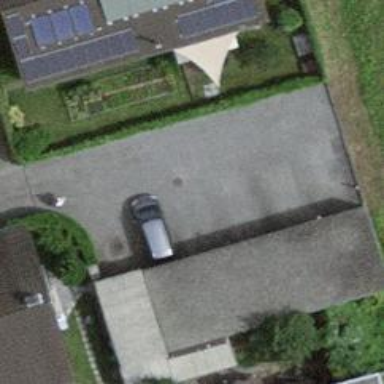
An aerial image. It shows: Garage.